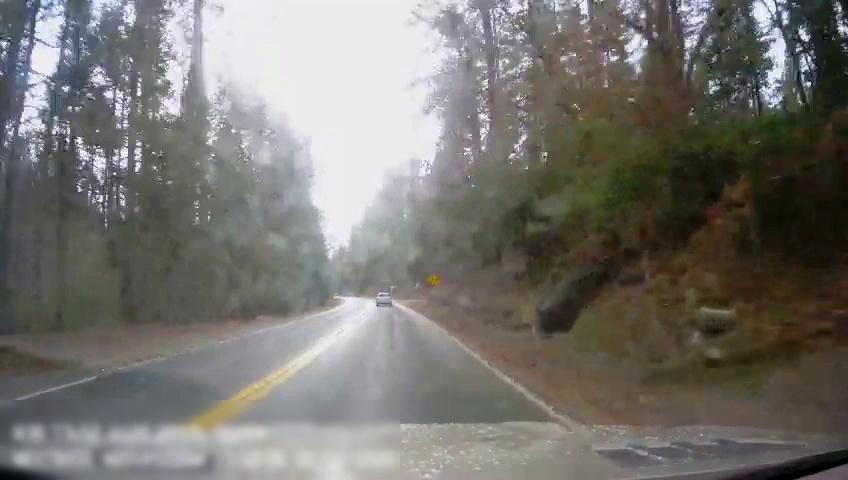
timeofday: Day
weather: Sunny
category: Drivable Space
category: Vehicles | SUV
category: Lanes | Current Lane
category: Lanes | Current Lane
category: Lanes | Opposite Lane
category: Lanes | Opposite Lane
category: Traffic | Signs